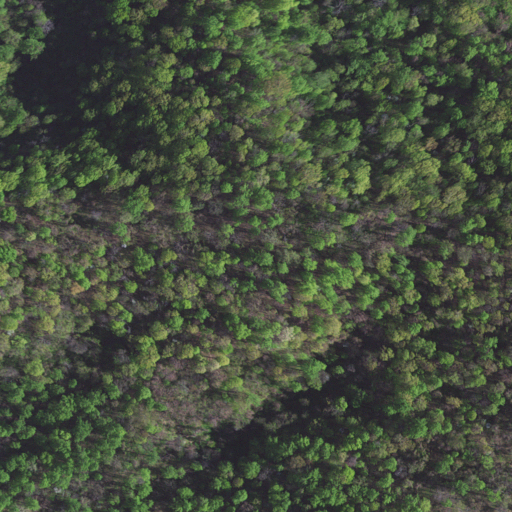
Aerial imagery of ridge(s) in Virginia named Buffalo Spur containing only deciduous forest